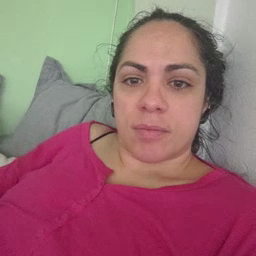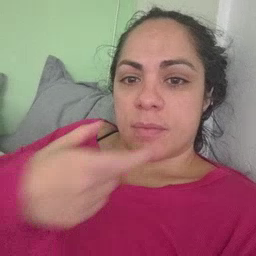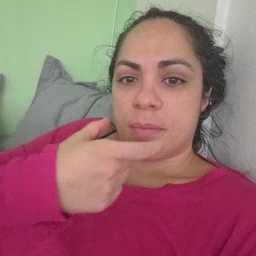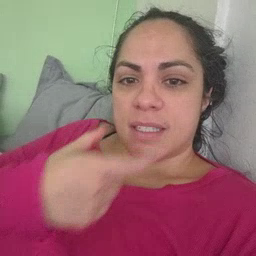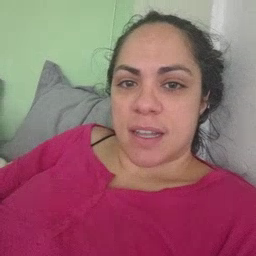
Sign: pizza